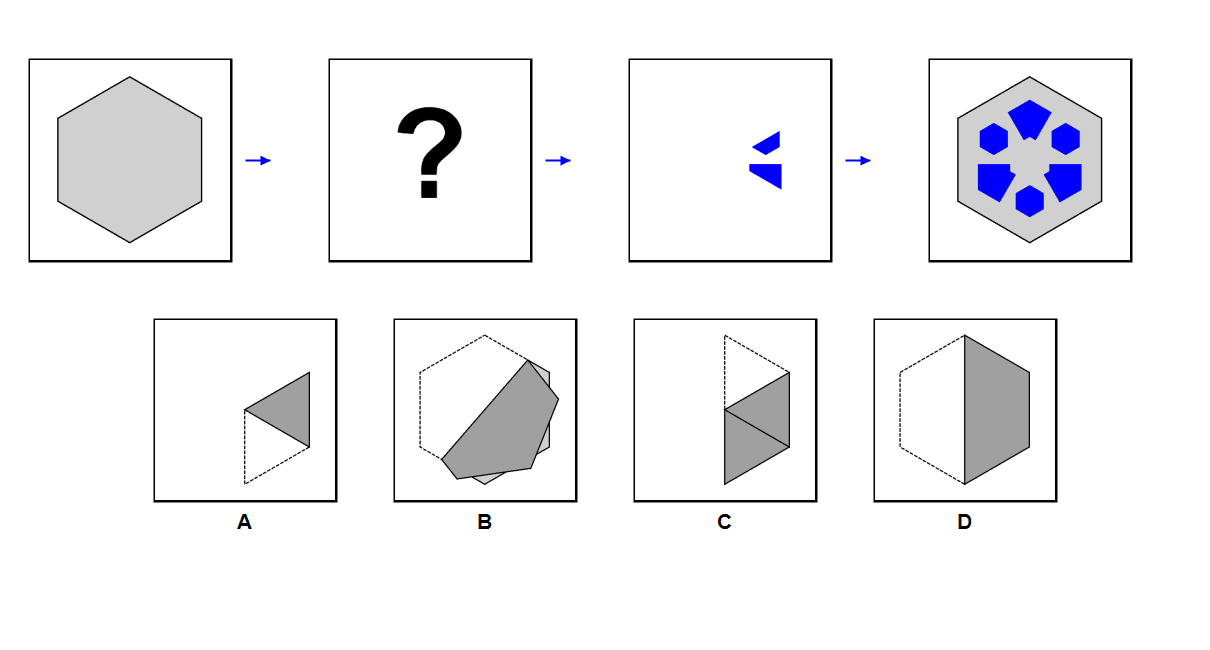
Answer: B